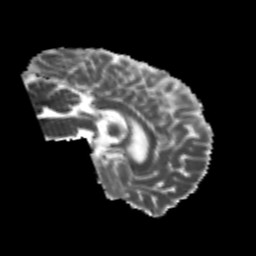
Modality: MD
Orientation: sagittal
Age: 24
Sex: male
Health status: healthy
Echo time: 0.074 s